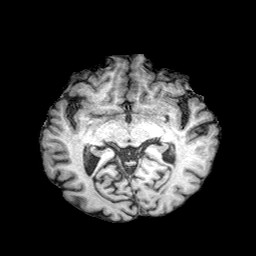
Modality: T1w
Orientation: coronal
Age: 81
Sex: male
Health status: healthy